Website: crate-barrel
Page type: billing-address
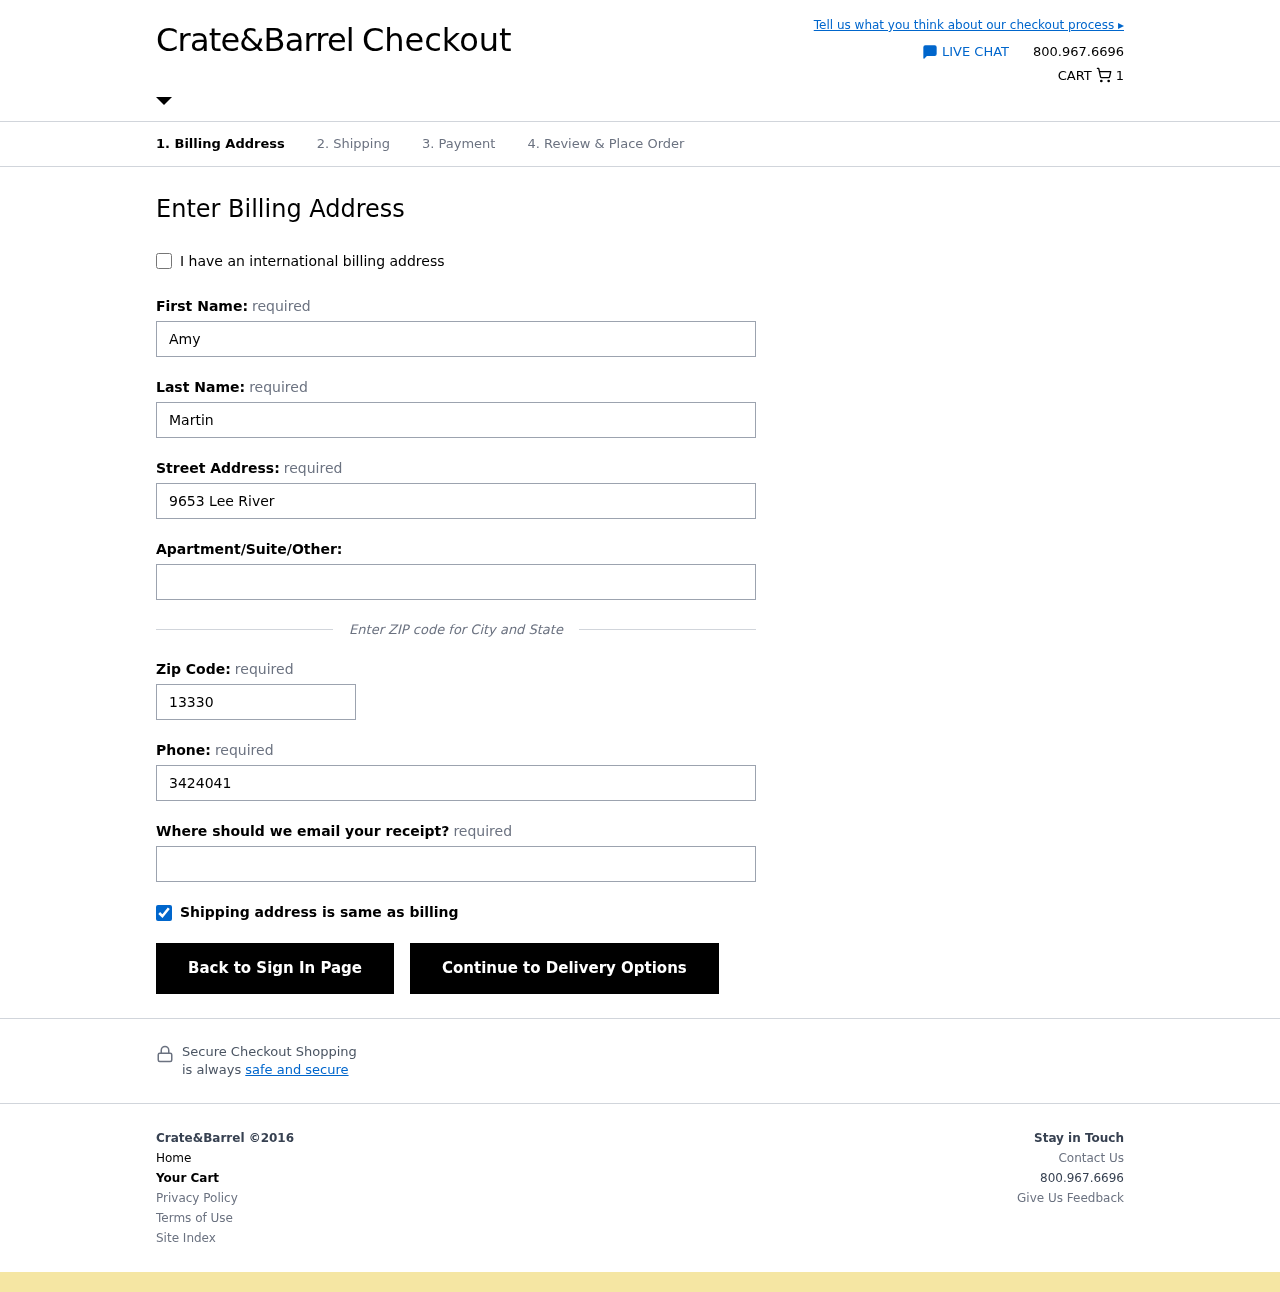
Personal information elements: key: PII_EMAIL
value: amartin@hotmail.com
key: PII_FIRSTNAME
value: Amy
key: PII_LASTNAME
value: Martin
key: PII_PHONE
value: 3424041319
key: PII_POSTCODE
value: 13330
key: PII_STREET
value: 9653 Lee River
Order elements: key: ORDER_NUM_ITEMS
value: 1